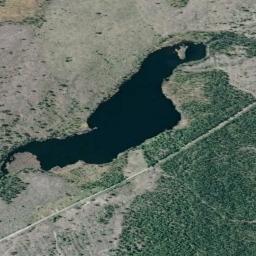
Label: lake